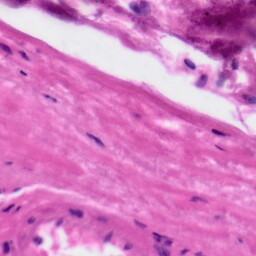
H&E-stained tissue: Tonsil